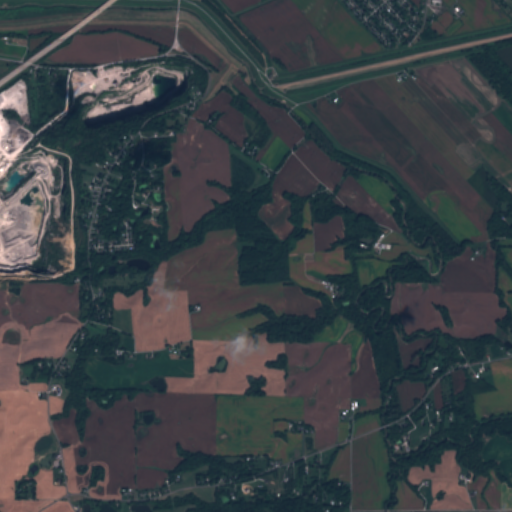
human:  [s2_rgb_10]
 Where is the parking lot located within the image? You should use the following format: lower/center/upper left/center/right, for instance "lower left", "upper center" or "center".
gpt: The parking lot is located in the lower left of the image.
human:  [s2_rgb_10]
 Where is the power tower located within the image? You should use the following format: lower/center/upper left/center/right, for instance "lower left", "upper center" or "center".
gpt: There is no power tower in the image.